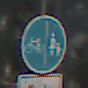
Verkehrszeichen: GetrennterRadUndGehwegRadwegLinks
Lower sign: HinweisDurchVerbaleAngabe2
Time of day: Midday
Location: Outdoor (Suburban)
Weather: Clear
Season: NotSpecified
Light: Natural